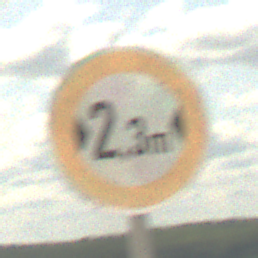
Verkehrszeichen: TatsaechlicheBreite2Komma3
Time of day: Midday
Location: Outdoor (Beach)
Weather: PartlyCloudy
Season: NotSpecified
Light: Natural